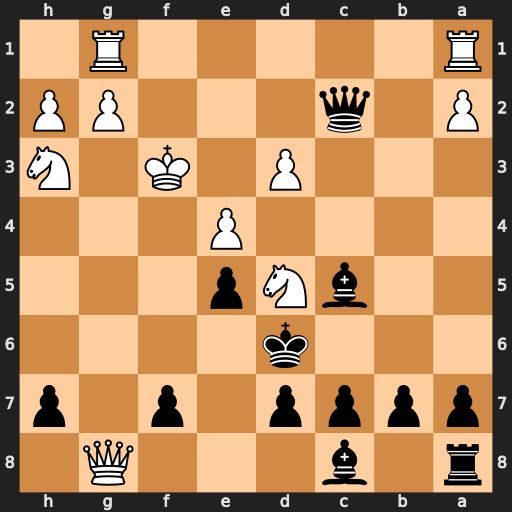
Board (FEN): r1b3Q1/pppp1p1p/3k4/2bNp3/4P3/3P1K1N/P1q3PP/R5R1
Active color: b
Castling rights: -
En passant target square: -
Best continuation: Qxd3+ Kg4 Qxe4+